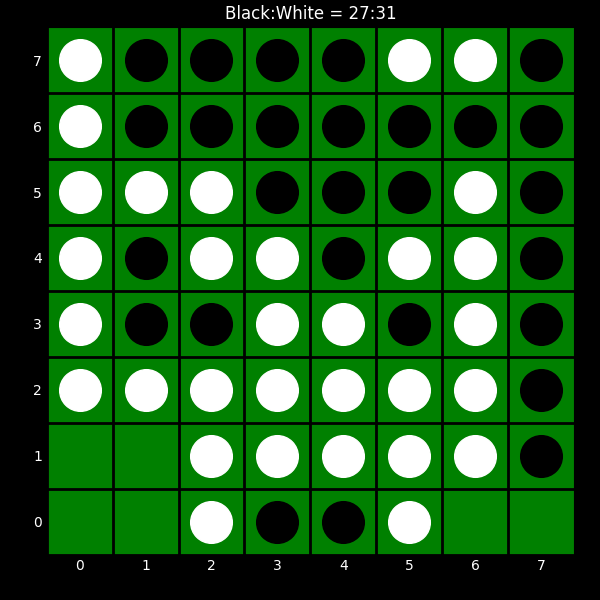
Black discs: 27
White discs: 31